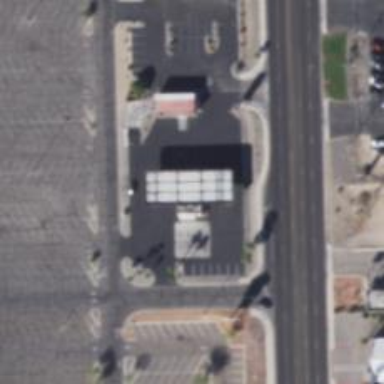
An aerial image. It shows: Convenience shop.